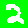
Digit: 2